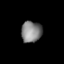
Tissue: lung
Cell type: Epithelial cells
Senescence score: 0.22
Nuclear area (px): 425
Mean DAPI intensity: 131.609